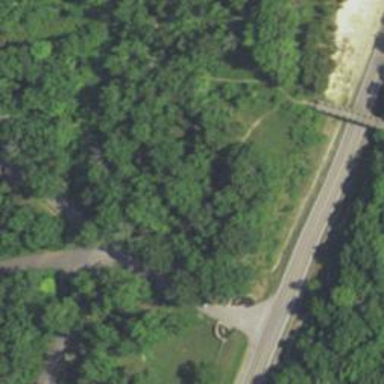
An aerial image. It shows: Path with excellent visibility for trail.